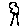
Label: tree